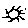
Label: sun